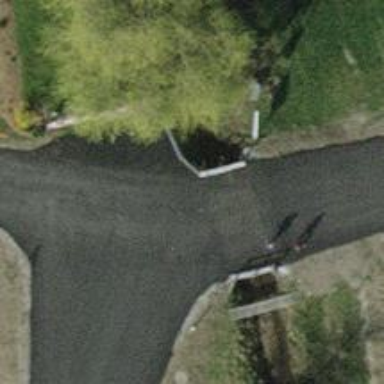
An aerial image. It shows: Culvert tunnel underneath ditch.